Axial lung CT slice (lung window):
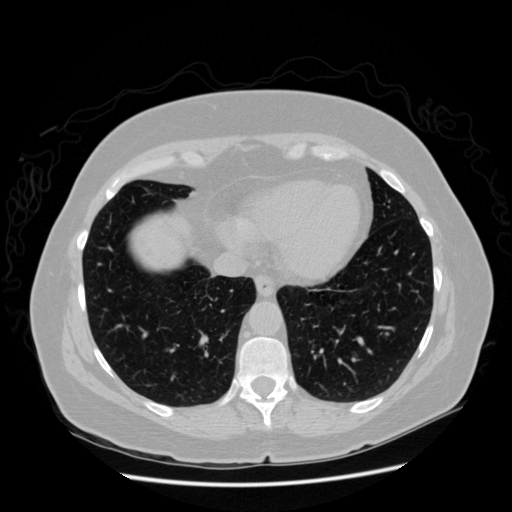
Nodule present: no